Question: The xPage XSP editor does not allow me to type '&' in the src url
'''
<xp:script src="http://maps.googleapis.com/maps/api/js?key=1234&test=1" />
'''
or
'''
<script src="http://maps.googleapis.com/maps/api/js?key=1234&test=1" />
'''
I can ofcourse change the url to '&amp;' but then google does not accept the url
any ideas?
?
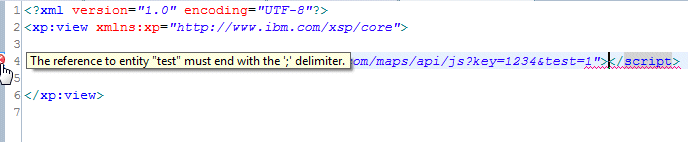
Answer: > The xPage XSP editor does not allow me to type '&' in the src url
'&' means "Start of character reference". If you want to include one as data you must use the character reference for it: '&'.
> I can of course change the url to '&' but then google does not accept the url
The XML parser must decode it back to '&' when it converts from XML to a data structure. By the time it gets to Google, it shouldn't be '&' any more.